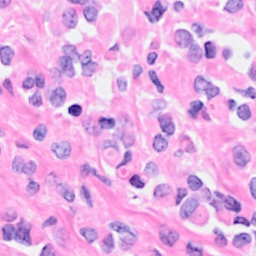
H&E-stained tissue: Breast